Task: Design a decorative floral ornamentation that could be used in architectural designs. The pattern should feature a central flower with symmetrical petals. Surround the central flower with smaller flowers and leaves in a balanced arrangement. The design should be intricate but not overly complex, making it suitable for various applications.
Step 812:
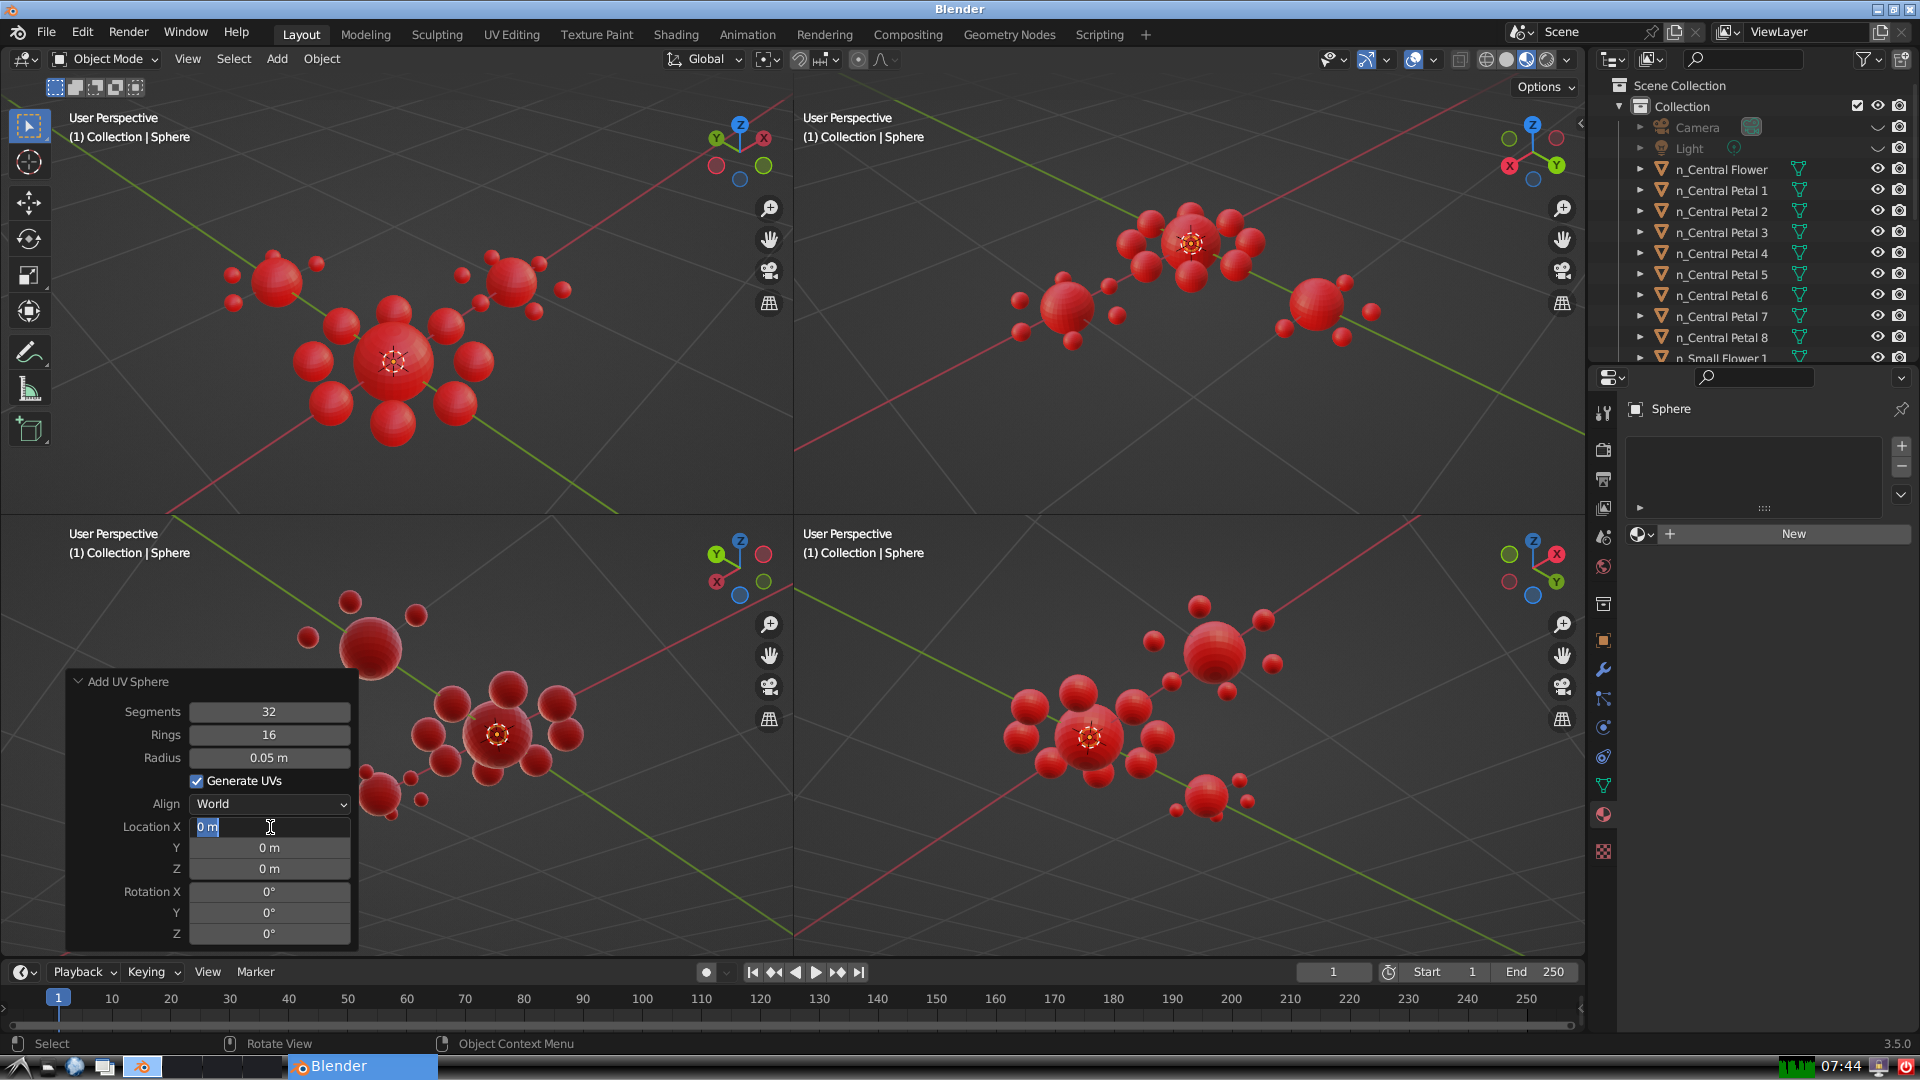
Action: input_text: -0.15000000000000008